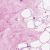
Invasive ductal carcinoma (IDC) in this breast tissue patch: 0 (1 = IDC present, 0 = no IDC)